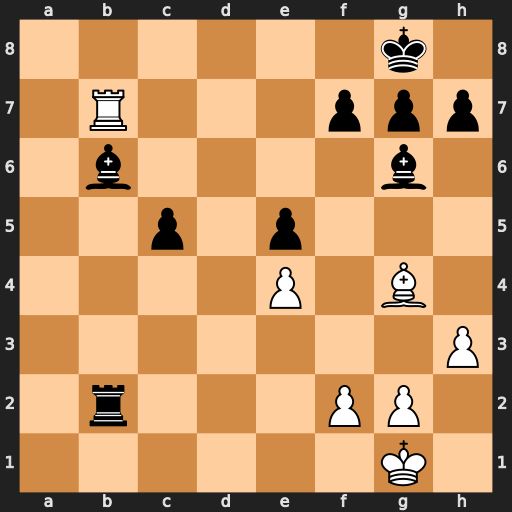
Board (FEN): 6k1/1R3ppp/1b4b1/2p1p3/4P1B1/7P/1r3PP1/6K1
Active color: w
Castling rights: -
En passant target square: -
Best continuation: Rb8+ Bd8 Rxd8#